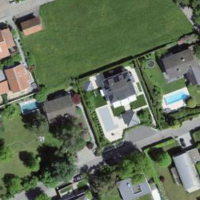
EUNIS habitat code: 55
Species observed at this site:
Vicia sepium
Cichorium intybus